Interaction volume radius: 5 \u00c5
Interaction volume height: 10 \u00c5
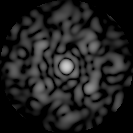
Disorder parameter: 0.6214